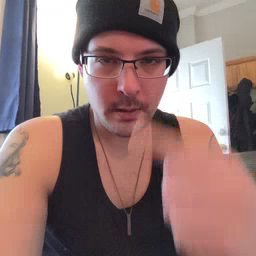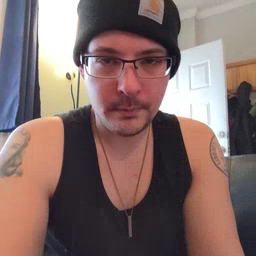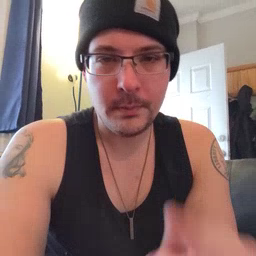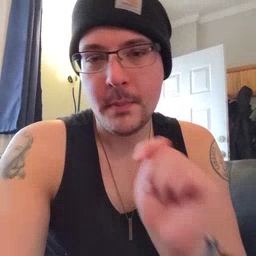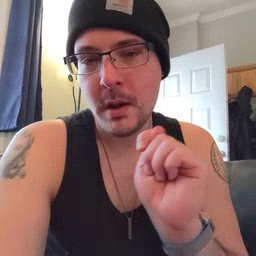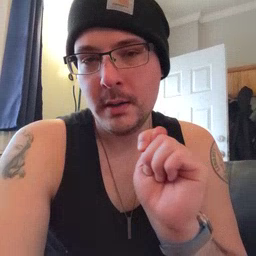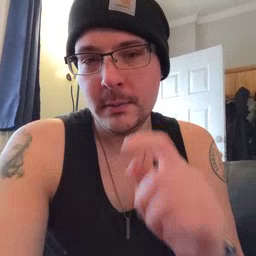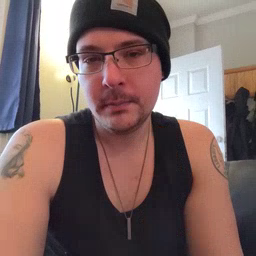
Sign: potty